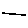
Label: line